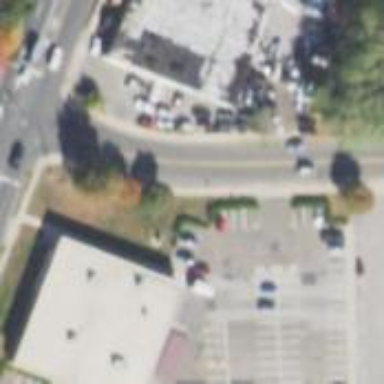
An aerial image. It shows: Commercial building.